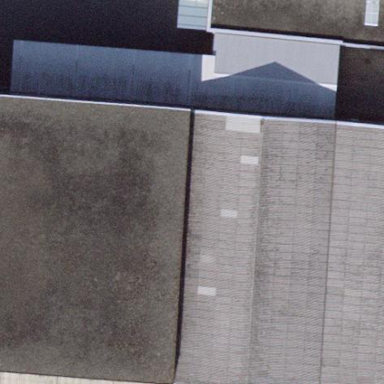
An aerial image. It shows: Industrial building.